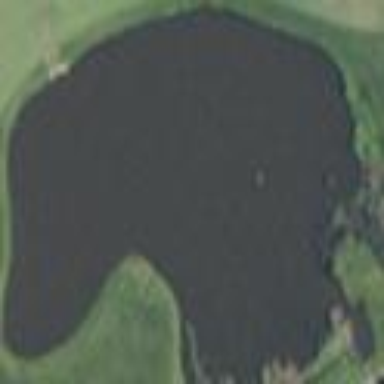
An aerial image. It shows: Water hazard on golf course.